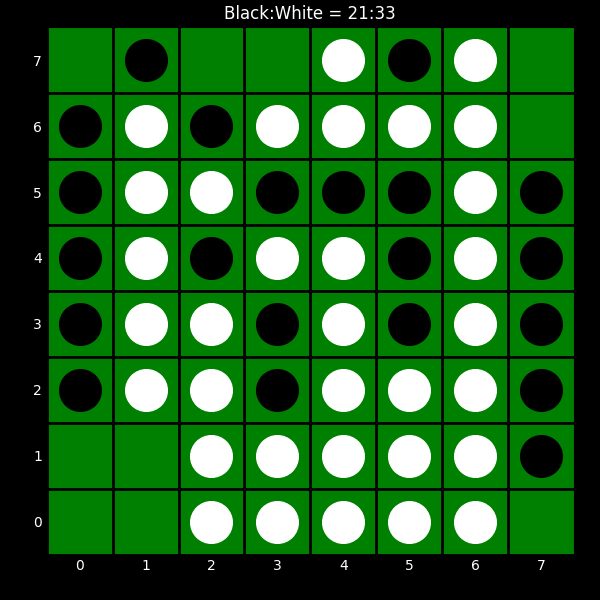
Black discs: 21
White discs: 33